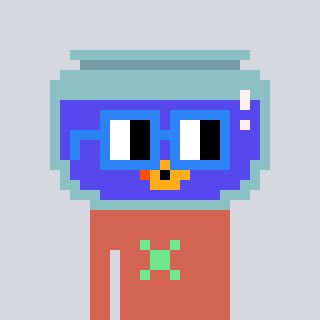
a pixel art character with square blue glasses, a goldfish-shaped head and a peachy-colored body on a cool background